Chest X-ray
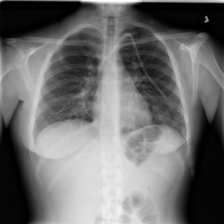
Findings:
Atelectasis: negative
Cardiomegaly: negative
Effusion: negative
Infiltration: positive
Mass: negative
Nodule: negative
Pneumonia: negative
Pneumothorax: negative
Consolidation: negative
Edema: negative
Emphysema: negative
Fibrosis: negative
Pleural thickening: negative
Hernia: negative